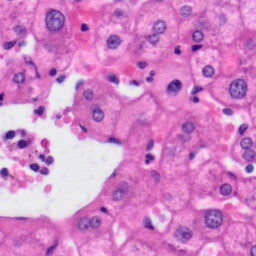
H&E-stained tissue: Liver